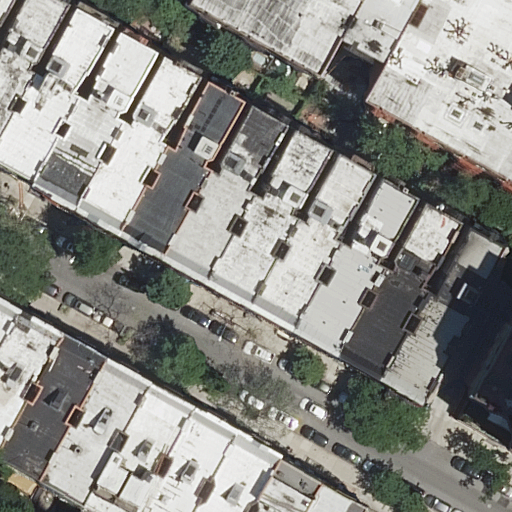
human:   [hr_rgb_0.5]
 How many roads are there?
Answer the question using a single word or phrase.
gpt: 1

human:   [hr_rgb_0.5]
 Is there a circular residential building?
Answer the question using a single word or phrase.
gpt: no

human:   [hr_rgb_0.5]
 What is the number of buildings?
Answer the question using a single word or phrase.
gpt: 25

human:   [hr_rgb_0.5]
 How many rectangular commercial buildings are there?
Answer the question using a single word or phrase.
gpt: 0

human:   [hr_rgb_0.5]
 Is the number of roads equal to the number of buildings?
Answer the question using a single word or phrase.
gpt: no

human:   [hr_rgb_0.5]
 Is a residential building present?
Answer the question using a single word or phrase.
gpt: yes

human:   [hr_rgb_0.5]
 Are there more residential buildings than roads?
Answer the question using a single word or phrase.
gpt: yes

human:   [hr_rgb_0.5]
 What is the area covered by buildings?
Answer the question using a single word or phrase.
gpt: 5866m2

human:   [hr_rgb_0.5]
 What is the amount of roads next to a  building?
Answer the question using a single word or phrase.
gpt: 1

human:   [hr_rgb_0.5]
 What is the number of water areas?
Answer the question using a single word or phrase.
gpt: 0

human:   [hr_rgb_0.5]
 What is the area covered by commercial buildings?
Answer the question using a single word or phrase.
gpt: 0m2

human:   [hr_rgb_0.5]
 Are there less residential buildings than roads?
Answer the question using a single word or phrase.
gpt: no

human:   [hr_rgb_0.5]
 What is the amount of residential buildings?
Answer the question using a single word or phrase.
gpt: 25

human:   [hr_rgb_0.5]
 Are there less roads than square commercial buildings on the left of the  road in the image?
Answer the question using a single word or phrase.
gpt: no

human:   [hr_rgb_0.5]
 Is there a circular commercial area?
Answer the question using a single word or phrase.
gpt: no

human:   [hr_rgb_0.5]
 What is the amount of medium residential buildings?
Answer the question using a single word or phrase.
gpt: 19

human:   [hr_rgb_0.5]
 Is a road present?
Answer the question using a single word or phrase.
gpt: yes

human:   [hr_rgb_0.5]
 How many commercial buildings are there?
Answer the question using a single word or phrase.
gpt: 0

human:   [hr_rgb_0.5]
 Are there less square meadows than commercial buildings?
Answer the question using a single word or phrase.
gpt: no

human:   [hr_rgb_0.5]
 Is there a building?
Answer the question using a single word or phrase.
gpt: yes

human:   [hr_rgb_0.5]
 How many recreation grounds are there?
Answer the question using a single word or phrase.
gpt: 0

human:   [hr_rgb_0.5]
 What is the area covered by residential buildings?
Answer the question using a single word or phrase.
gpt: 5866m2

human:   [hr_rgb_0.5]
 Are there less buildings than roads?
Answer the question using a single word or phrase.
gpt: no

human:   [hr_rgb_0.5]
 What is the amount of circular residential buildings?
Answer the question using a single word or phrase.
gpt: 0

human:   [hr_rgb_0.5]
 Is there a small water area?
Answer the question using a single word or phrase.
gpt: no

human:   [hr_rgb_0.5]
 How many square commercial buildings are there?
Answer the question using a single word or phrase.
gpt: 0

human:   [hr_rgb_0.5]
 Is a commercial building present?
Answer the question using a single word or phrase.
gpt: no

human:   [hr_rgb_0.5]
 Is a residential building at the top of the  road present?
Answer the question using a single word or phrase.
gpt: yes

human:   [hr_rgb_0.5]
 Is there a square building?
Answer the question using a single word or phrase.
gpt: no

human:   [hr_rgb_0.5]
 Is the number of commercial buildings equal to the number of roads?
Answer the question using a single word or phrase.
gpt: no

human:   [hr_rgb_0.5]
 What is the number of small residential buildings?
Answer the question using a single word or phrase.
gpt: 5

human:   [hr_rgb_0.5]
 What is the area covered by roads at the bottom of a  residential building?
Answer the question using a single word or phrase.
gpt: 0m2

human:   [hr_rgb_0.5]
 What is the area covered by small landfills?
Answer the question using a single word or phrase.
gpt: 0m2

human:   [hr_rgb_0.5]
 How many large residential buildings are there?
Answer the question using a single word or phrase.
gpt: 1

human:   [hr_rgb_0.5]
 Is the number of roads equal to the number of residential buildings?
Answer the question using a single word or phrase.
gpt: no

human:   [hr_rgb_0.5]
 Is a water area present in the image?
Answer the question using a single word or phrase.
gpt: no

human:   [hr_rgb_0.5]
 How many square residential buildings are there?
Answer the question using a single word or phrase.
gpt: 0

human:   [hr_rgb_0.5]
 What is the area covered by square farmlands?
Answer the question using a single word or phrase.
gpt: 0m2

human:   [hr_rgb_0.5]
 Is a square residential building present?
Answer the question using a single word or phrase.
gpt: no

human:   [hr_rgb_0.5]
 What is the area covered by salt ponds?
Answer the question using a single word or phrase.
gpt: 0m2

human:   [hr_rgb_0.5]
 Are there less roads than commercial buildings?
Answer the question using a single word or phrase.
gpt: no

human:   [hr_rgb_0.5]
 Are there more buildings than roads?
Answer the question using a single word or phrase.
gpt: yes

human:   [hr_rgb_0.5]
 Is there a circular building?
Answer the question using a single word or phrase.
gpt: no

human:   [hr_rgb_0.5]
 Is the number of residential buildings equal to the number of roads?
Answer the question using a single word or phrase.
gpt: no

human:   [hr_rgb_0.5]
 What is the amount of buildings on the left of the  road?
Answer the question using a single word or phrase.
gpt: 12

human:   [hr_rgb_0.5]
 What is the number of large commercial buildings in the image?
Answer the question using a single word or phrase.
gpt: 0

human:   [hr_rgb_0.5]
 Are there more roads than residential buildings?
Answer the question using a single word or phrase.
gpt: no

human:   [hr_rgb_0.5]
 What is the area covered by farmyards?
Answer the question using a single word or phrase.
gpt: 0m2

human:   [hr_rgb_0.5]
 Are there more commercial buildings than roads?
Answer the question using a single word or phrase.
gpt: no

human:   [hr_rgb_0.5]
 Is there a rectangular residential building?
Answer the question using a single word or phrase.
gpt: yes

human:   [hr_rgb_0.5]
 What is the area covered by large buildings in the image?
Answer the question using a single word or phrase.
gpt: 723m2

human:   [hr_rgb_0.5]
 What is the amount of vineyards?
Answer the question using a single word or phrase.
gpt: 0

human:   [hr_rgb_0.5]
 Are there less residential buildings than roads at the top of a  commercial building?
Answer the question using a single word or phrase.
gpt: no

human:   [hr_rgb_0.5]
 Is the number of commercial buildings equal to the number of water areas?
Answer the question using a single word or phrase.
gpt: yes

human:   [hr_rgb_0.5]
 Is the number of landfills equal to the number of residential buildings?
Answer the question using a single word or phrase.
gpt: no

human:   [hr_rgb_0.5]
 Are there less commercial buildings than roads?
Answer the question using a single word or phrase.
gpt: yes

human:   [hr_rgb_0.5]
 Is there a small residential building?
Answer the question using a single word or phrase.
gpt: yes

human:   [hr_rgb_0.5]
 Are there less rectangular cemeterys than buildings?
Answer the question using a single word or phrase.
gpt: yes

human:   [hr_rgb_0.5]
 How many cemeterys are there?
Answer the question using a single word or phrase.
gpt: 0

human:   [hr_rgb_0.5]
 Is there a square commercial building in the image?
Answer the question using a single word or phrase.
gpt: no

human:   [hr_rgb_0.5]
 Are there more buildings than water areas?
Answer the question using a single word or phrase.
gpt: yes

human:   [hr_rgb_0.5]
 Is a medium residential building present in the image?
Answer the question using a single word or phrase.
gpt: yes

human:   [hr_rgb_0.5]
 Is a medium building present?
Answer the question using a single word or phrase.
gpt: yes

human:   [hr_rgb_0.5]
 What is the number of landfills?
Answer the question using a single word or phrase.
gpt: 0